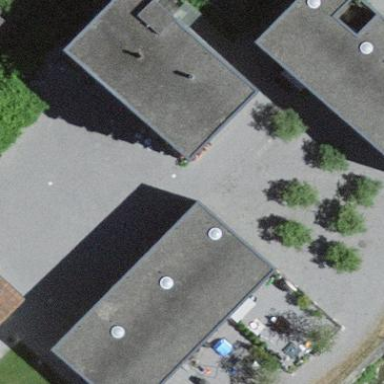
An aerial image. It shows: Residential building with flat roof.